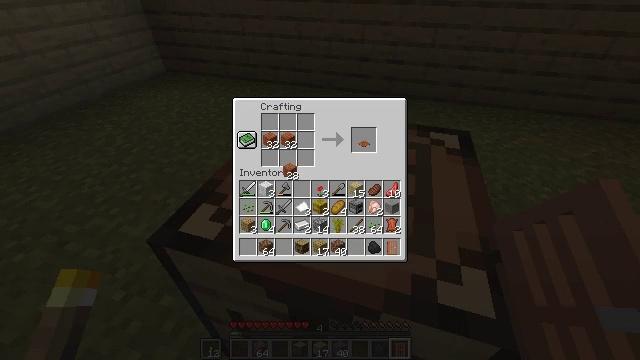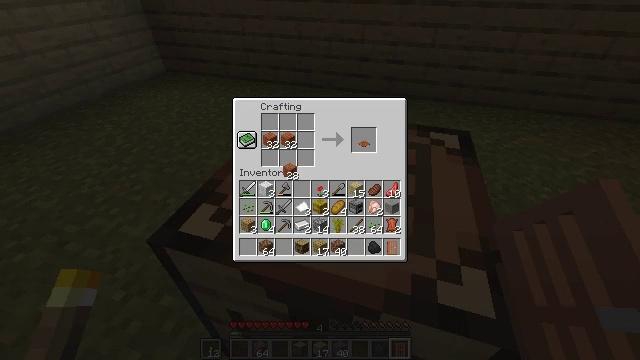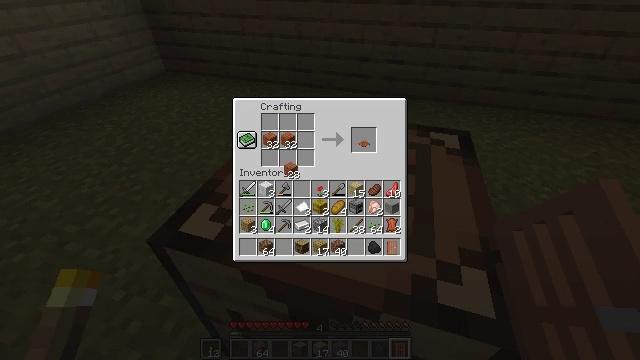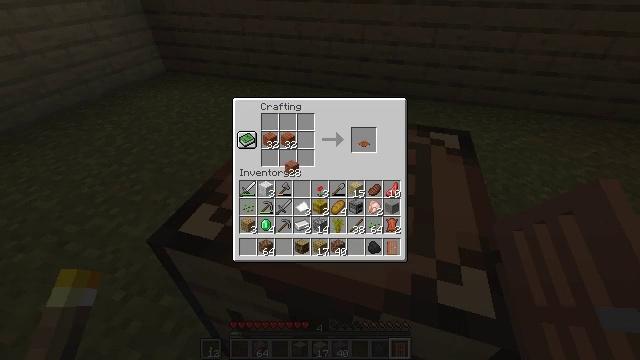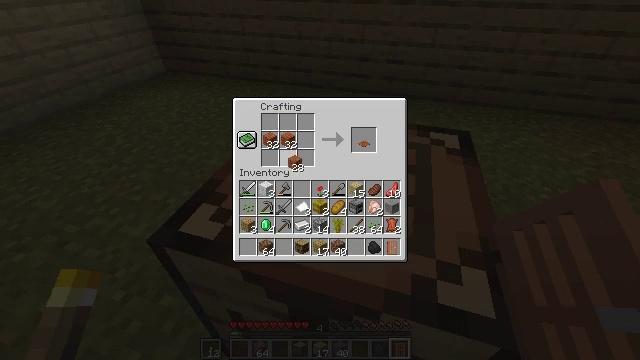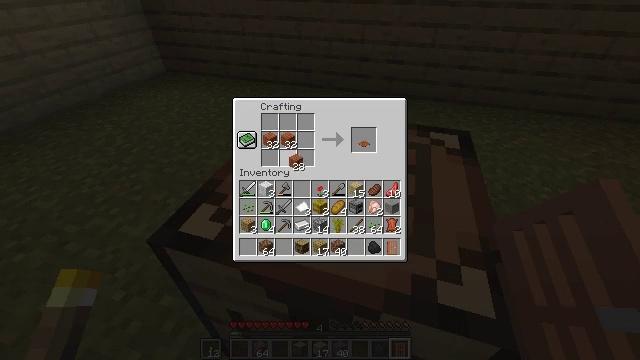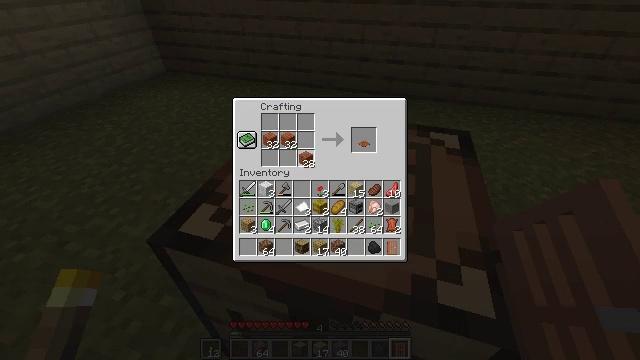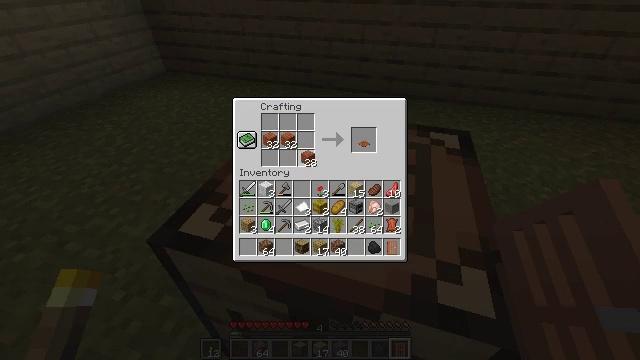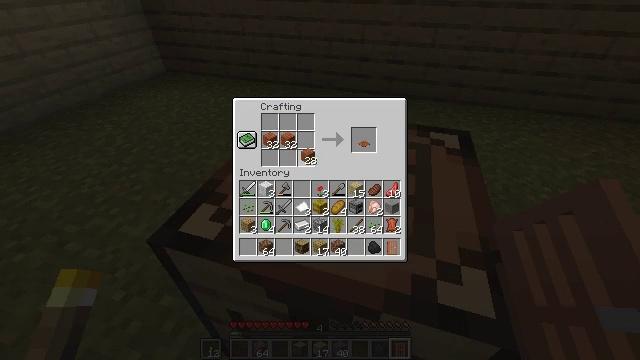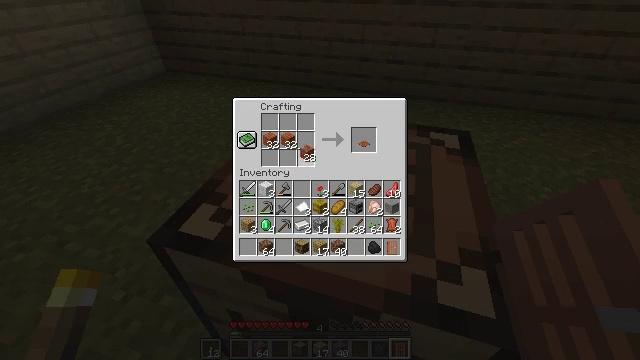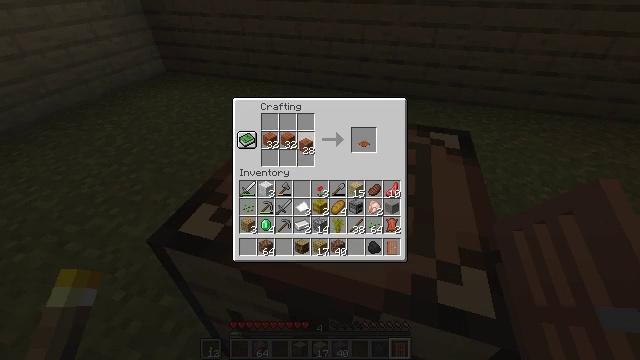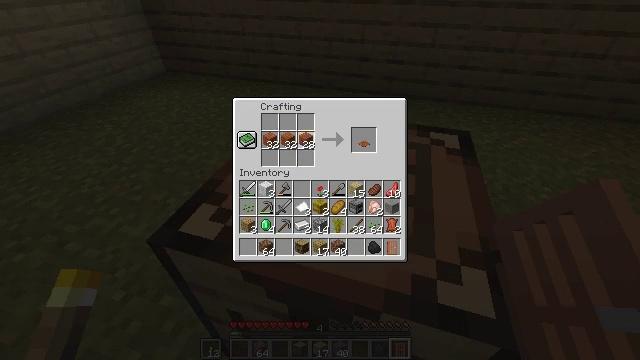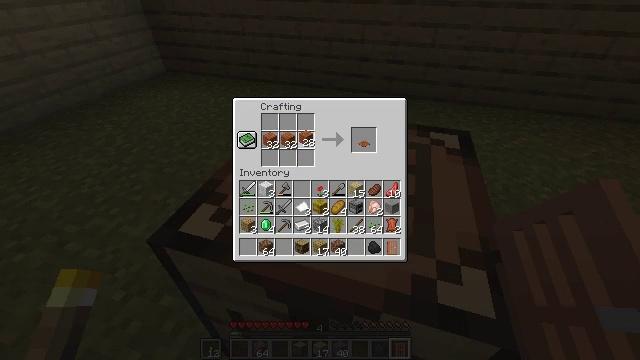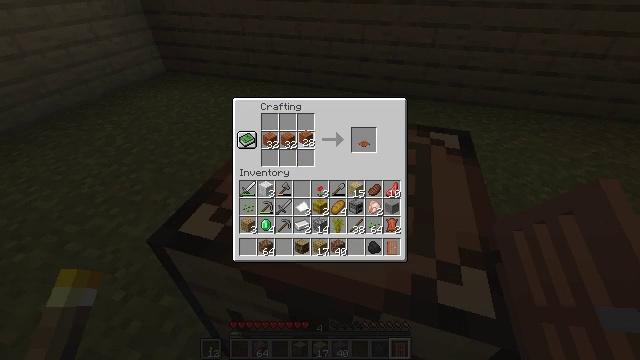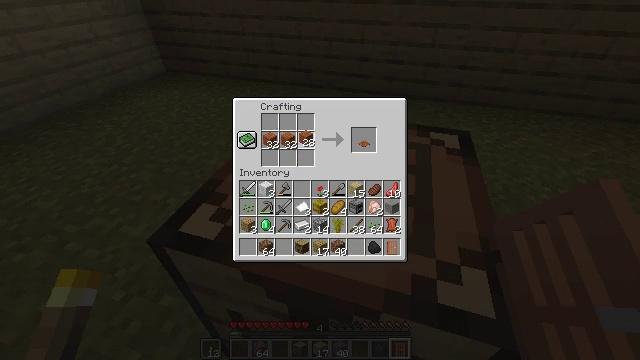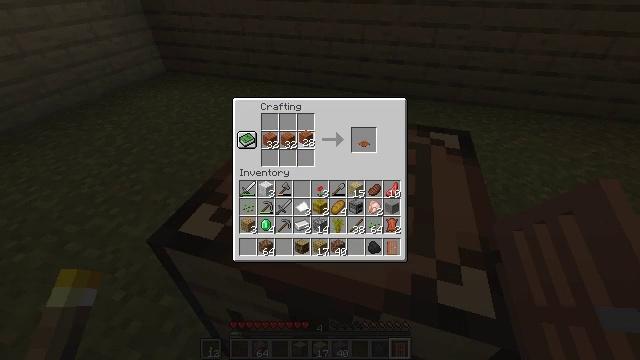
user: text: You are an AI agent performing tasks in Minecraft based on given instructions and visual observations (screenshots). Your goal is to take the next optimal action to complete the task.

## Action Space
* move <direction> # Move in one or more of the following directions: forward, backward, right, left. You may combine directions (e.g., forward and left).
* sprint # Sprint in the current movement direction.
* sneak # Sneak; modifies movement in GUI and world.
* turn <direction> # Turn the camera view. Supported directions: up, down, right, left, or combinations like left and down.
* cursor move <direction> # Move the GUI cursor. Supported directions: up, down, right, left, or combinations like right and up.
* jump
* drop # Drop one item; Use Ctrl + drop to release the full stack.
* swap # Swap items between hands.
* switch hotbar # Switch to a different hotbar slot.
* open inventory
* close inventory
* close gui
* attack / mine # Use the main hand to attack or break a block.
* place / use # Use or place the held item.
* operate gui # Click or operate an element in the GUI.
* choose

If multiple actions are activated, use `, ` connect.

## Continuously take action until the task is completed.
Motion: motion action
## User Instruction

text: Get an acacia slab from acacia planks in the crafting table.
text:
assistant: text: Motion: no_op
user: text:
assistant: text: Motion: no_op
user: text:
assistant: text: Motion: no_op
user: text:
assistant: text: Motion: no_op
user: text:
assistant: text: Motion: no_op
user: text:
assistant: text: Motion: cursor move right
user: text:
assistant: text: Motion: no_op
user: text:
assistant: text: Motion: no_op
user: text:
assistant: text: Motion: no_op
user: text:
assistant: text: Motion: no_op
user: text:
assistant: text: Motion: no_op
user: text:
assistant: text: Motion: no_op
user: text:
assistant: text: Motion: no_op
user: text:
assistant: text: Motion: operate gui
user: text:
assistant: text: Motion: operate gui
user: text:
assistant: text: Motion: operate gui
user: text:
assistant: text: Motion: no_op
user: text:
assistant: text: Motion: no_op
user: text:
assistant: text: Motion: cursor move right
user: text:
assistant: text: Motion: cursor move right
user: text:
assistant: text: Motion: cursor move right
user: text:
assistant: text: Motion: cursor move right
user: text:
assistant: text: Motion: cursor move right
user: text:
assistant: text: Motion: no_op
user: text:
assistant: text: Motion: no_op
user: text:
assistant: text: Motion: no_op
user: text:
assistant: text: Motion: no_op
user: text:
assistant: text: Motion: no_op
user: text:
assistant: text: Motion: no_op
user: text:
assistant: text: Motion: no_op